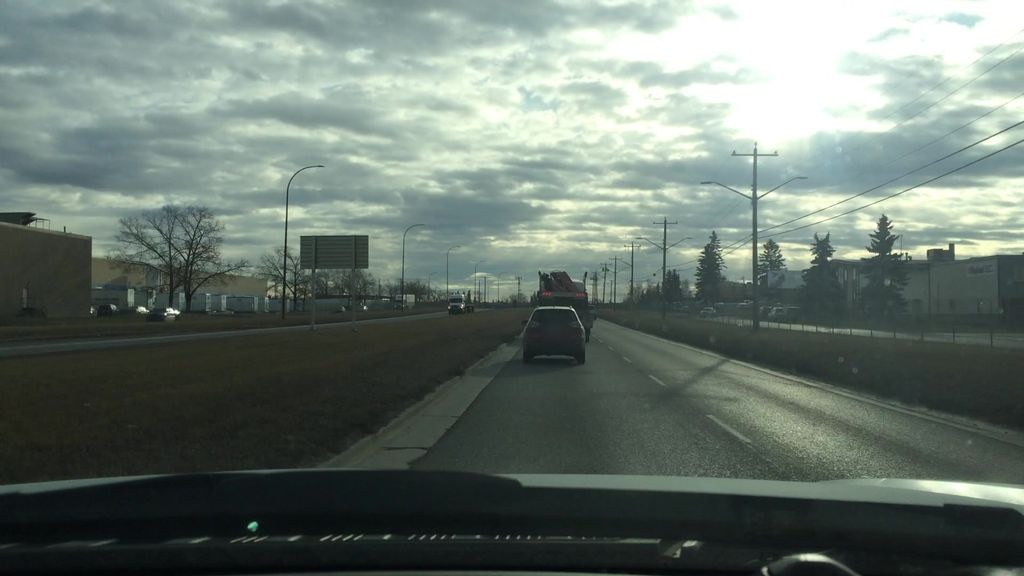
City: calgary